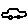
Label: car